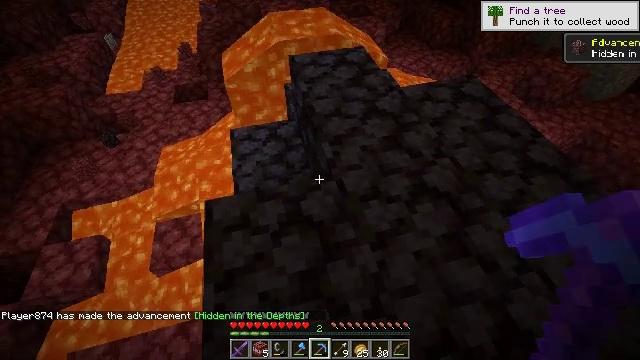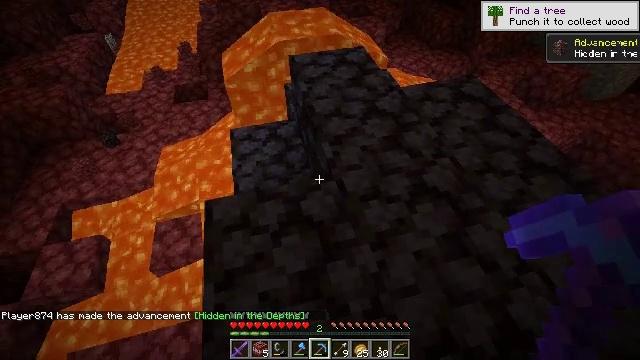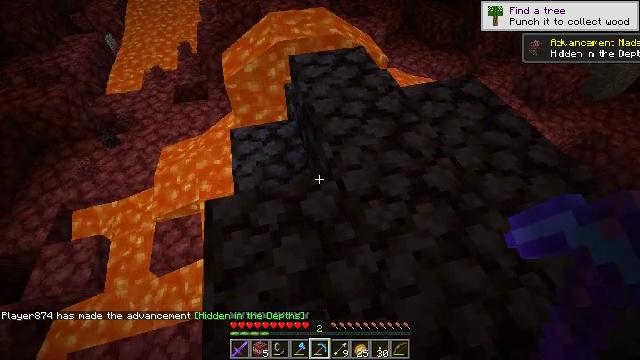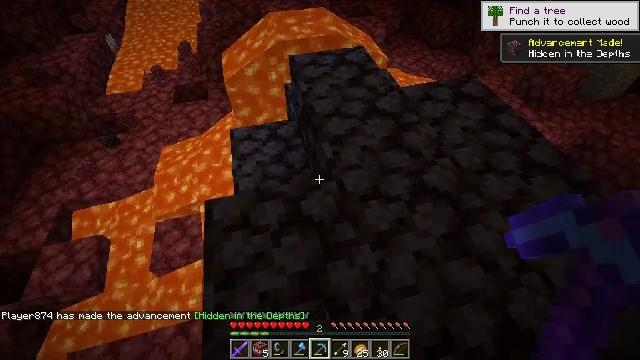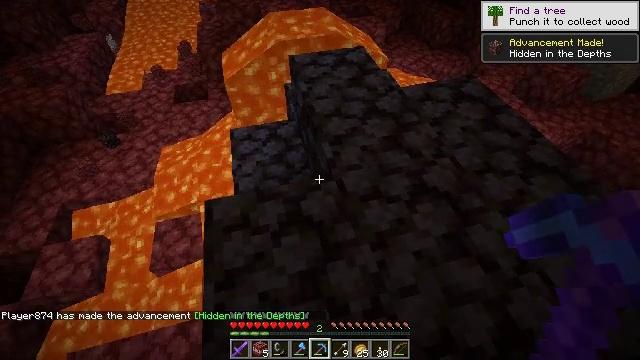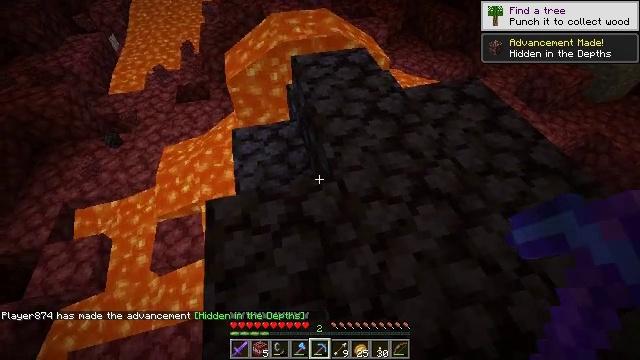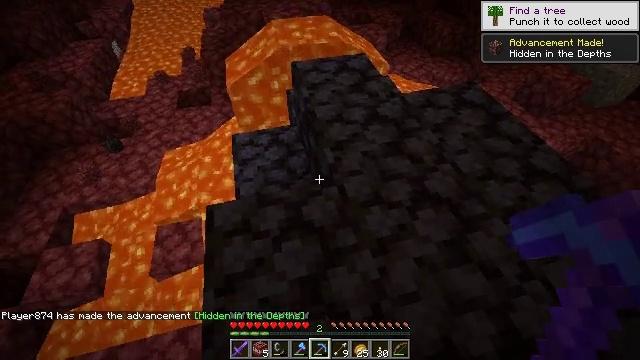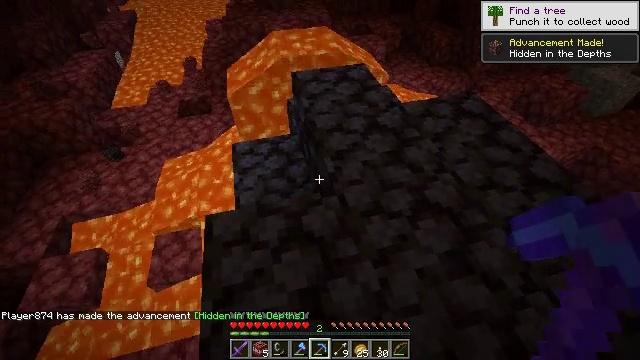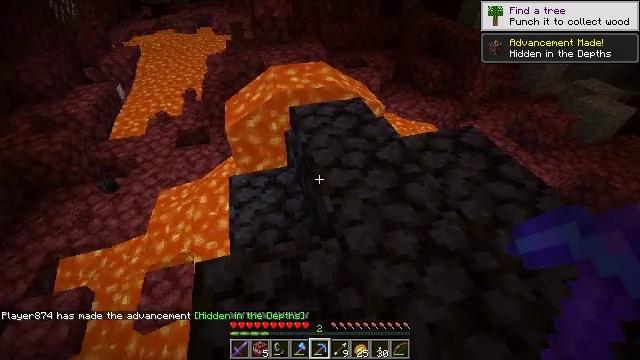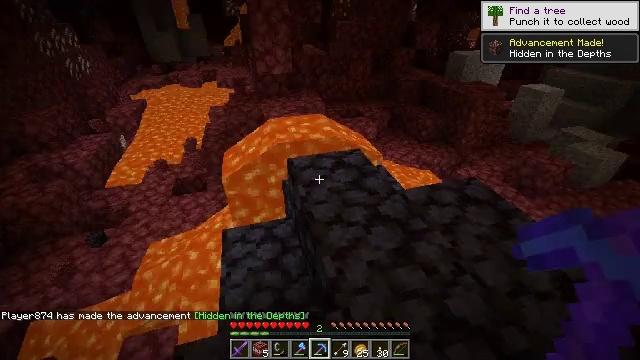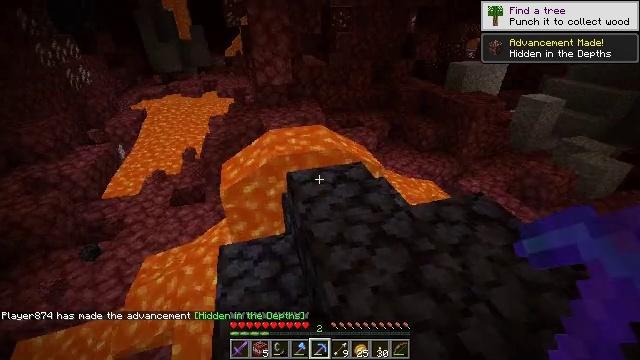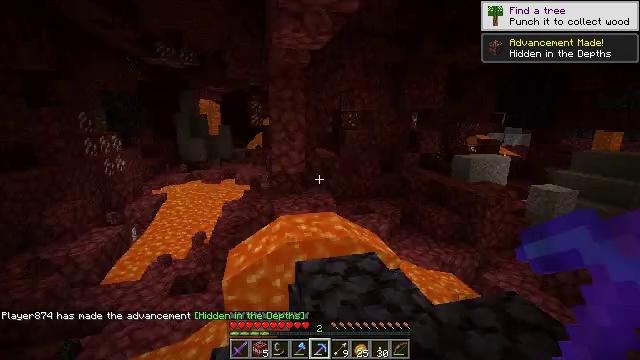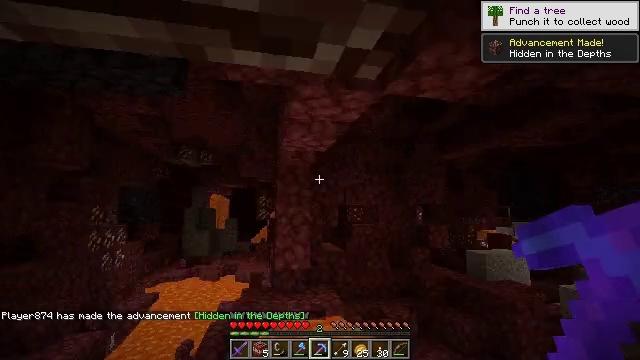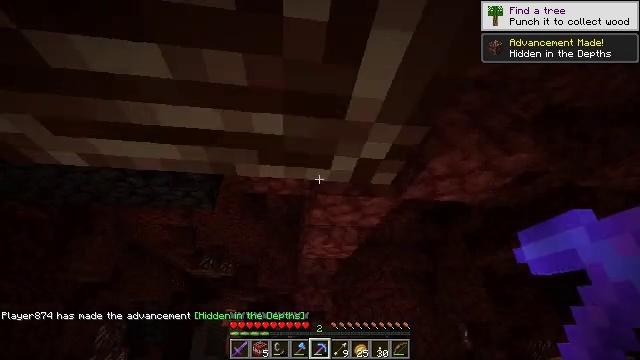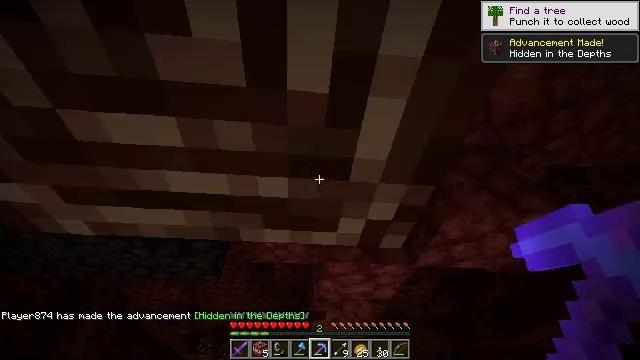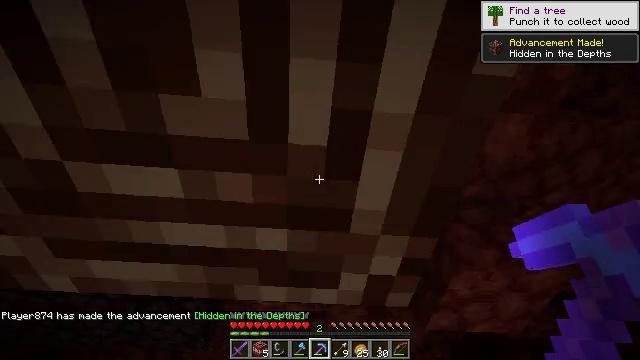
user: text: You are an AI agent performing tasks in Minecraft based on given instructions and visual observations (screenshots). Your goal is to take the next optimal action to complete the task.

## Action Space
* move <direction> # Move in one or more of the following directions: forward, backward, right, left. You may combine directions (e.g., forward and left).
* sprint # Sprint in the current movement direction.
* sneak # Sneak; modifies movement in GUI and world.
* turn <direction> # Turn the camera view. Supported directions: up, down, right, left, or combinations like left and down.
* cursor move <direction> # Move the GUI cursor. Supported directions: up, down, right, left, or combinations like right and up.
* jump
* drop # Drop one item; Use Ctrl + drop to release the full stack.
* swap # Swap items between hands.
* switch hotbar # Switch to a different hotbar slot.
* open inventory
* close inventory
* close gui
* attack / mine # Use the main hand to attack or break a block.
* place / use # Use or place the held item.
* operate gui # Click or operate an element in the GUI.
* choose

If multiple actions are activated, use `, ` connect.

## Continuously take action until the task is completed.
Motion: motion action
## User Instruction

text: Dig deep through the Nether to find ancient debris.
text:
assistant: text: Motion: no_op
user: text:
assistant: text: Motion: no_op
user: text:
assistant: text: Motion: no_op
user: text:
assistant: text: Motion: no_op
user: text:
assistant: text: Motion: no_op
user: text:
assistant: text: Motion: turn up
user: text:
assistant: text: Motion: move forward, turn up
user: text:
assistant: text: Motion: move forward, turn up
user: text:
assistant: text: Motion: move forward, turn up
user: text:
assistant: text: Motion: turn up
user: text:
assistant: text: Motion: turn left and up
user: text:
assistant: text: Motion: turn left and up
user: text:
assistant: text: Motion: turn left and up
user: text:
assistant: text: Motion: turn left and up
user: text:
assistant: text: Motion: turn up
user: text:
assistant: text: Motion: turn up
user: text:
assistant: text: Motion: turn up
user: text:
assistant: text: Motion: turn left and up
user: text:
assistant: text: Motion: turn up
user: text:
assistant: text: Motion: attack / mine
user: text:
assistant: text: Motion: attack / mine
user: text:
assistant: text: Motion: attack / mine
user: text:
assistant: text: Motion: attack / mine
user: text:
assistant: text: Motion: attack / mine
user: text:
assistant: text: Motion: attack / mine
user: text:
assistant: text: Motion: turn left, attack / mine
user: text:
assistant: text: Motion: attack / mine
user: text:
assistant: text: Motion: attack / mine
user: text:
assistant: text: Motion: attack / mine
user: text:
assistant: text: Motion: attack / mine